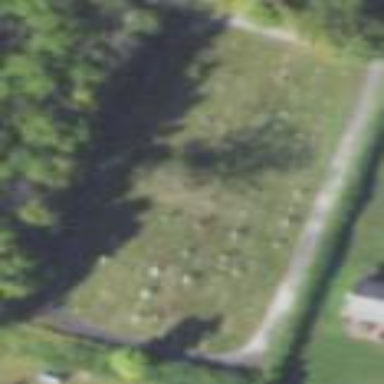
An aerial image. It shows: Cemetery.